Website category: phone
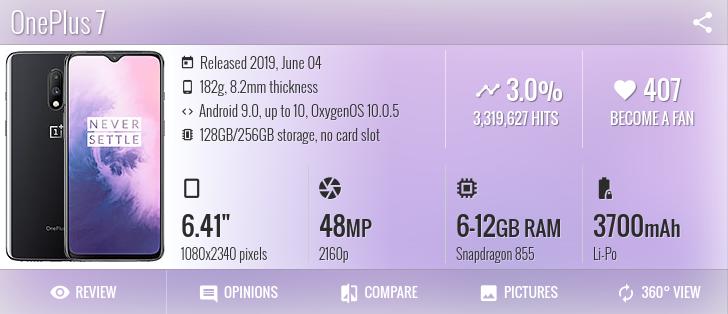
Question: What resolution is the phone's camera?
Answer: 2160p

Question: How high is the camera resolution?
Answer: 2160p

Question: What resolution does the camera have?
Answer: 2160p

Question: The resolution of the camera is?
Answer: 2160p

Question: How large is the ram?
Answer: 6-12 GB RAM

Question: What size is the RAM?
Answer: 6-12 GB RAM

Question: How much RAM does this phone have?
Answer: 6-12 GB RAM

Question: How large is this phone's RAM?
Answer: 6-12 GB RAM

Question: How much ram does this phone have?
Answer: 6-12 GB RAM

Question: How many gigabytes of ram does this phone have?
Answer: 6-12 GB RAM

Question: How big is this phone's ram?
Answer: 6-12 GB RAM

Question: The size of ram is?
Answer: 6-12 GB RAM

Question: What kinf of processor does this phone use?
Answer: Snapdragon 855

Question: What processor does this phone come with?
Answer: Snapdragon 855

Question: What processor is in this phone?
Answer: Snapdragon 855

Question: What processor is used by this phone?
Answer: Snapdragon 855

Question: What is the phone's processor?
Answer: Snapdragon 855

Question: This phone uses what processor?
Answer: Snapdragon 855

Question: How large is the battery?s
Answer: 3700 mAh

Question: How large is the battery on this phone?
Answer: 3700 mAh

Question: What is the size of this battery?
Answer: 3700 mAh

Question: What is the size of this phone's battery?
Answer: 3700 mAh

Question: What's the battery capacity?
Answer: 3700 mAh

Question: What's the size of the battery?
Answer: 3700 mAh

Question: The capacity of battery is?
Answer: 3700 mAh